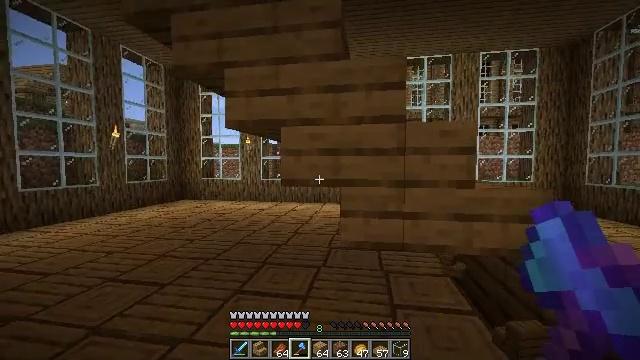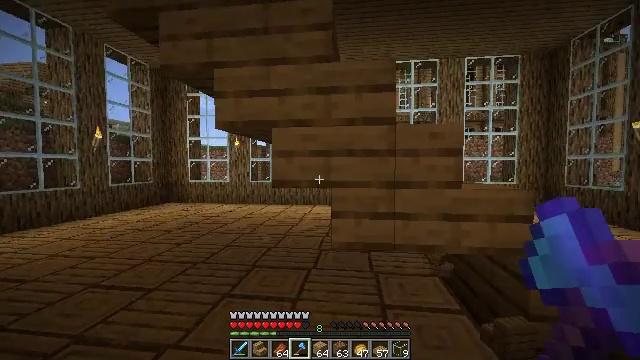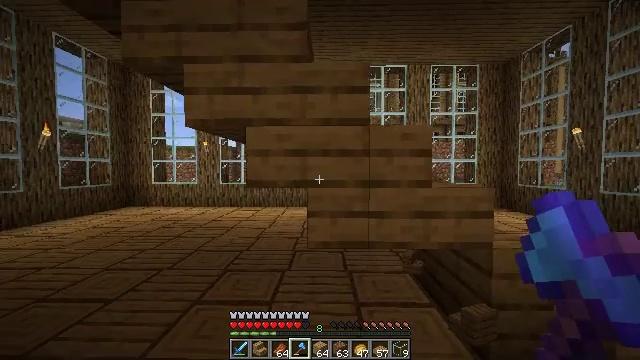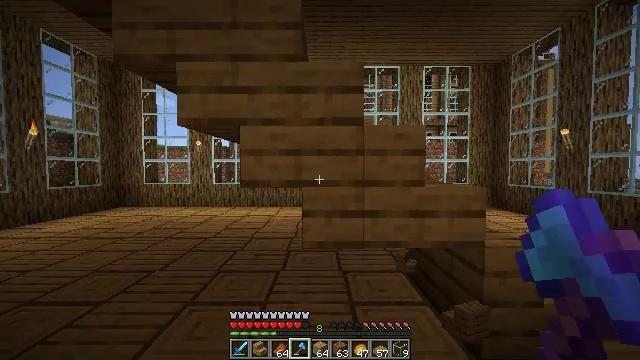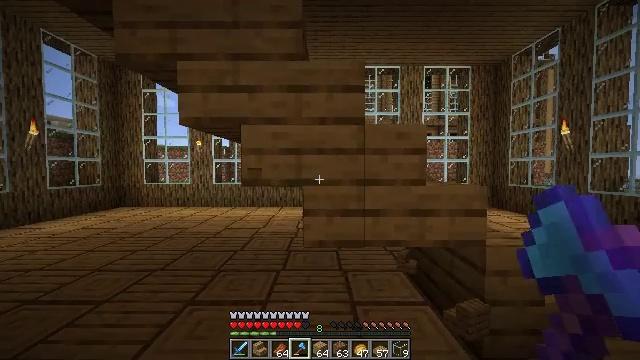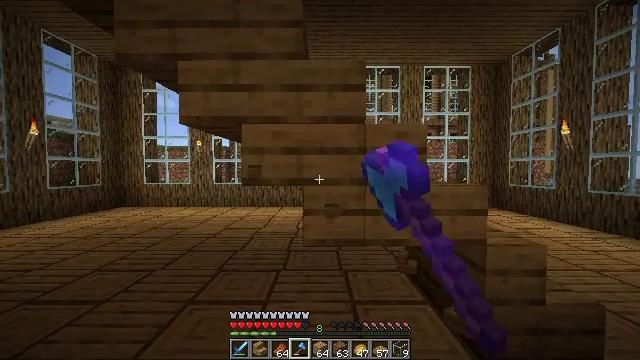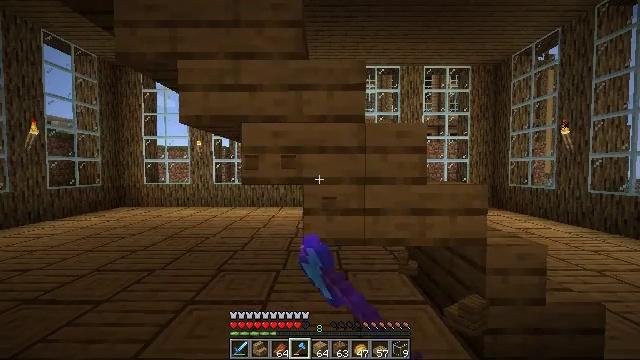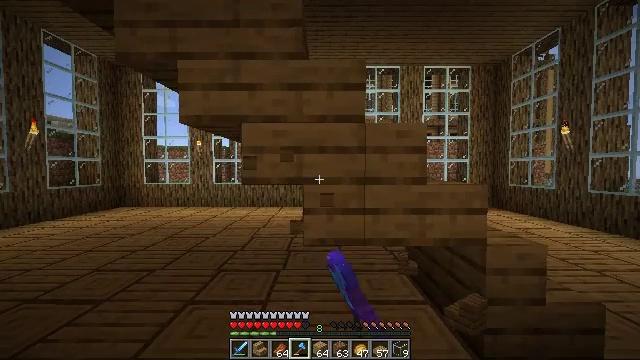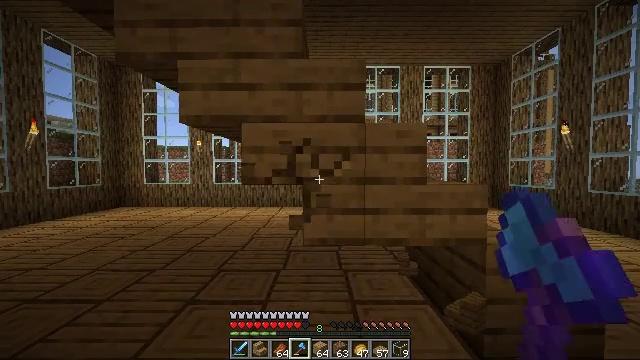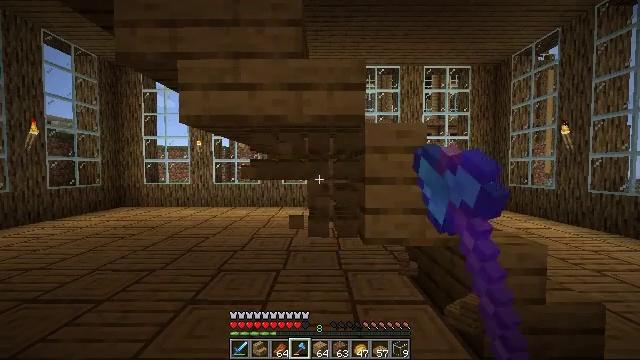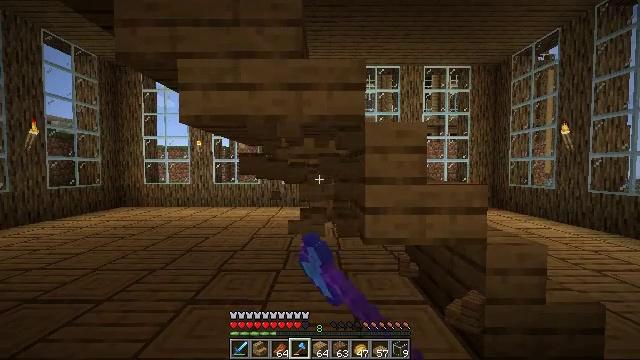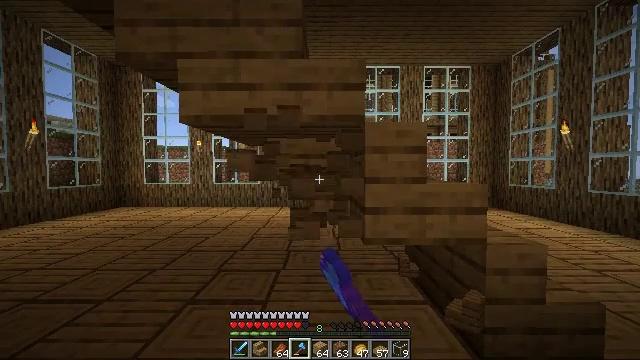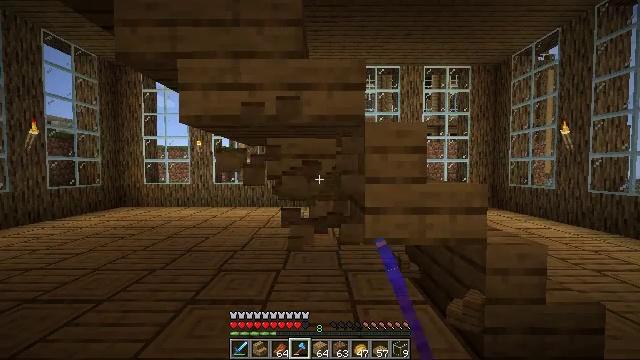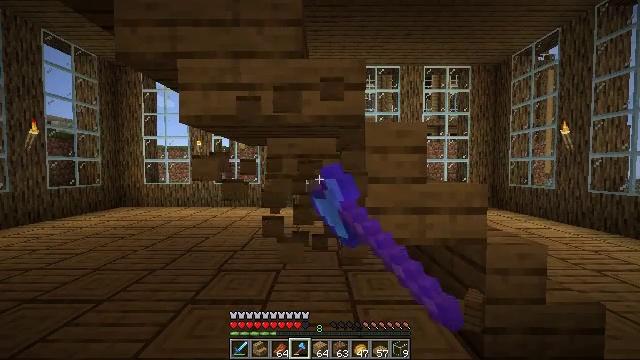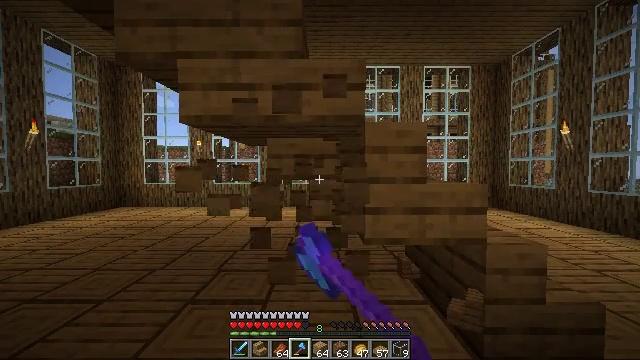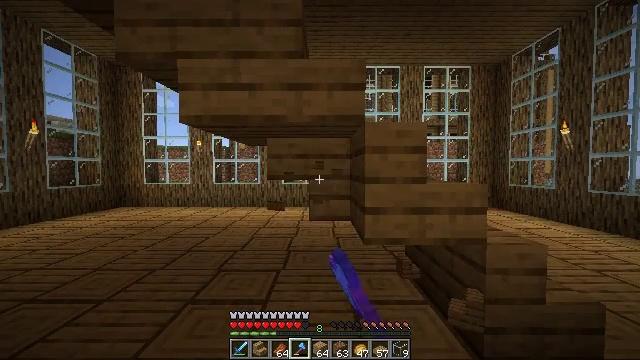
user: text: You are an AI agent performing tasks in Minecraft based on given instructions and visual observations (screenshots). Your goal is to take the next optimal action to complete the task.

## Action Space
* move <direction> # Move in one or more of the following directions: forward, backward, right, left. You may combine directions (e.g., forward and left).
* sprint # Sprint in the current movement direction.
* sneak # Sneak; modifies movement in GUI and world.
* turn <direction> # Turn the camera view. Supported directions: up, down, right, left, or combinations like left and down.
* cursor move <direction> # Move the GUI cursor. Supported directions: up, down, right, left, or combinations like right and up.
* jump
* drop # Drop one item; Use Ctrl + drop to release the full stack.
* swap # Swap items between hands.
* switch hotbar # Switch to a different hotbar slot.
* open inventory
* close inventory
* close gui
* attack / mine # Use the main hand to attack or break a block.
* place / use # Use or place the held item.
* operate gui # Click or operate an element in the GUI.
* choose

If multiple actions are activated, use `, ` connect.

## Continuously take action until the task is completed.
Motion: motion action
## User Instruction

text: Mine oak stairs.
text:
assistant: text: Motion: turn right
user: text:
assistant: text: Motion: turn right
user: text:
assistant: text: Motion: turn right
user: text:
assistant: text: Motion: attack / mine
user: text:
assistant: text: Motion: attack / mine
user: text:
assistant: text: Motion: attack / mine
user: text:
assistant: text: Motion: attack / mine
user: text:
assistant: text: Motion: attack / mine
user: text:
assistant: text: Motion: attack / mine
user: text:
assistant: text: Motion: attack / mine
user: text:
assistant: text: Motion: attack / mine
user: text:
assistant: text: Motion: attack / mine
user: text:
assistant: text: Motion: attack / mine
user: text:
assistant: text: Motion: attack / mine
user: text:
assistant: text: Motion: attack / mine
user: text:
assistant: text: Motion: attack / mine
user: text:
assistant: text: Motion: attack / mine
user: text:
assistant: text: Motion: attack / mine
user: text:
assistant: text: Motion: attack / mine
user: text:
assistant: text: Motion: attack / mine
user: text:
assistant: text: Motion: attack / mine
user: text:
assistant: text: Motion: attack / mine
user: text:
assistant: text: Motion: move left, attack / mine
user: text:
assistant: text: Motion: move left, turn left and up
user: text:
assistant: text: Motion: move left, turn left and up
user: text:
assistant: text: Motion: move left, turn up
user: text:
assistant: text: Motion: move left, turn up
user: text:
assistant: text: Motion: turn up
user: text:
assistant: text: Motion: turn right and up
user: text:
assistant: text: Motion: turn right